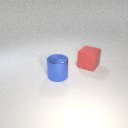
large red rubber cube to the right of large blue metal cylinder